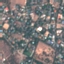
Label: Residential